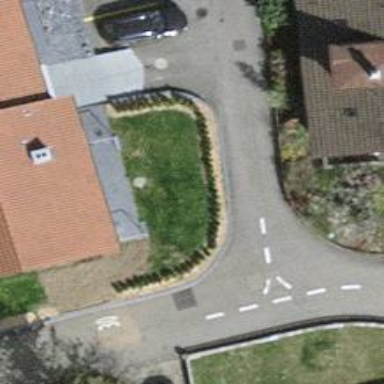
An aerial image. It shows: Residential road.